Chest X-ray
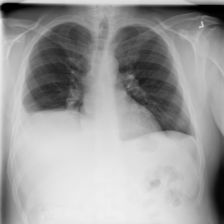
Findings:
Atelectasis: positive
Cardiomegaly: negative
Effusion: negative
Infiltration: negative
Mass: negative
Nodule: negative
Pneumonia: negative
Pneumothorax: negative
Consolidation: negative
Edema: negative
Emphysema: negative
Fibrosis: negative
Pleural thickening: negative
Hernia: negative